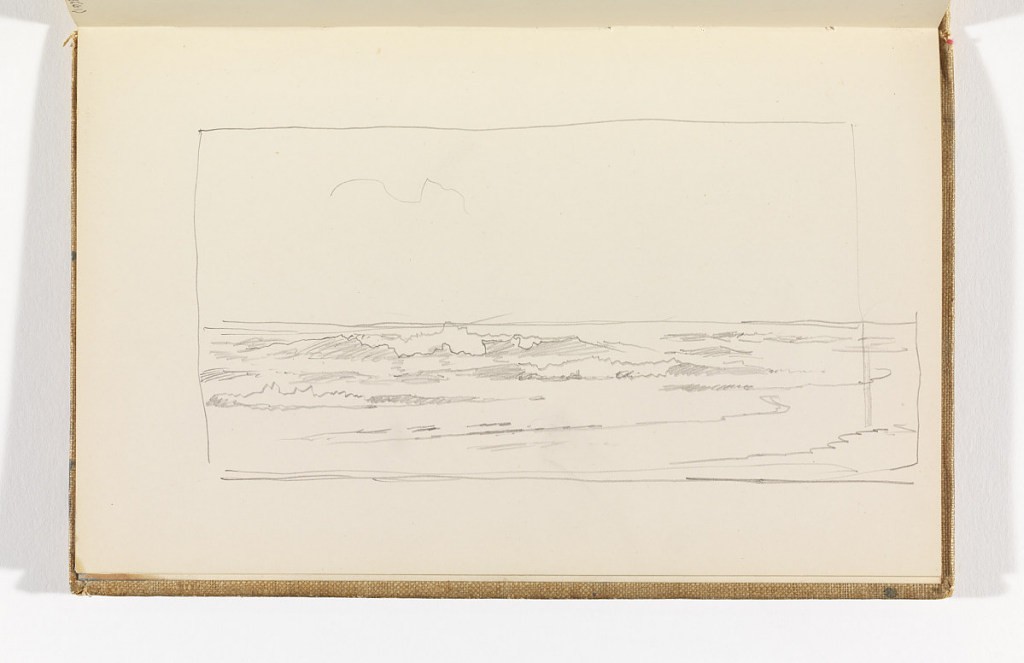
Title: Rough Contours of Ocean and Beach
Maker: William Trost Richards, American, 1833–1905
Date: after 1878
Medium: Graphite on cream wove paper
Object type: Sketchbook folio
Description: View from the beach, rough contours of ocean coming up on shore.